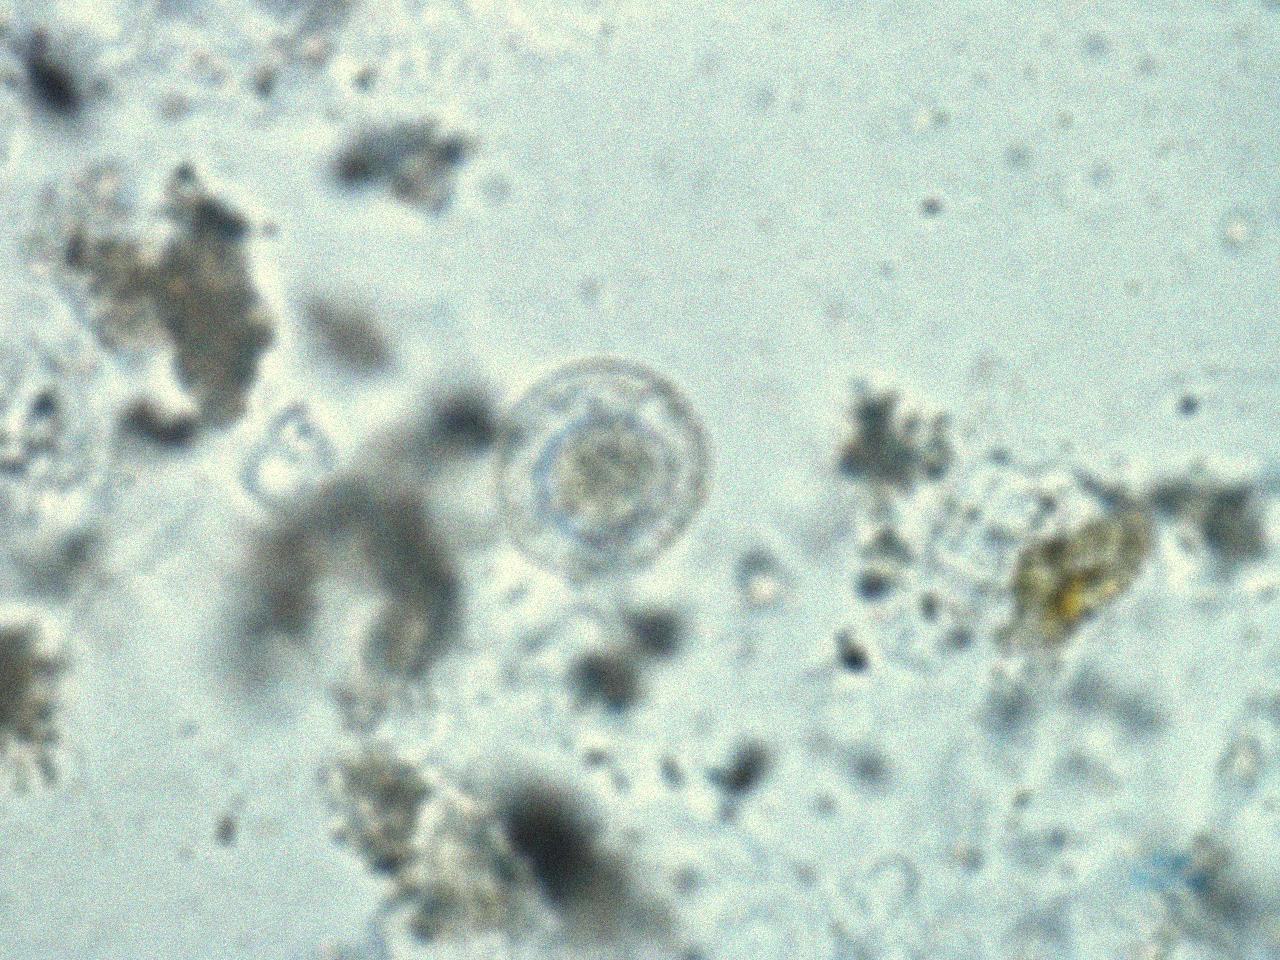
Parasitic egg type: Hymenolepis nana